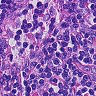
Metastatic tissue present: no